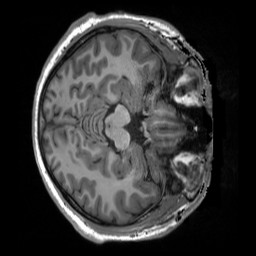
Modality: T1w
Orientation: axial
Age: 23